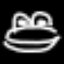
Label: frog